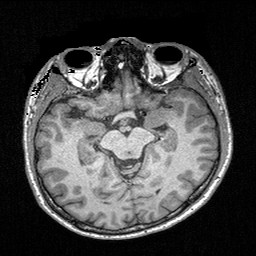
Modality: T1w
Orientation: coronal
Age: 26
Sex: male